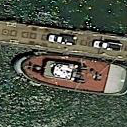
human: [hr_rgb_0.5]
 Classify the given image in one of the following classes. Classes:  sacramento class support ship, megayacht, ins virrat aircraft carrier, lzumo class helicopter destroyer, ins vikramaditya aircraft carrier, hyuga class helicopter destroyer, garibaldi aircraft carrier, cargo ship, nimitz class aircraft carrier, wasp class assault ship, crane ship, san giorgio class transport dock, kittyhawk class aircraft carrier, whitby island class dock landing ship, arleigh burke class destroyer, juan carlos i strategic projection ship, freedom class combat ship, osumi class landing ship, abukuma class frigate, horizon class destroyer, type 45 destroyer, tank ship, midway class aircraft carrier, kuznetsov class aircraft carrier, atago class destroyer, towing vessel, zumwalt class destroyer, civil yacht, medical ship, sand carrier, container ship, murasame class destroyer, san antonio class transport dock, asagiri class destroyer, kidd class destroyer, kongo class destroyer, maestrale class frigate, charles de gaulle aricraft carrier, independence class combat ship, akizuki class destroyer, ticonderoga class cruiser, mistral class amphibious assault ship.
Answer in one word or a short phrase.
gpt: Towing vessel